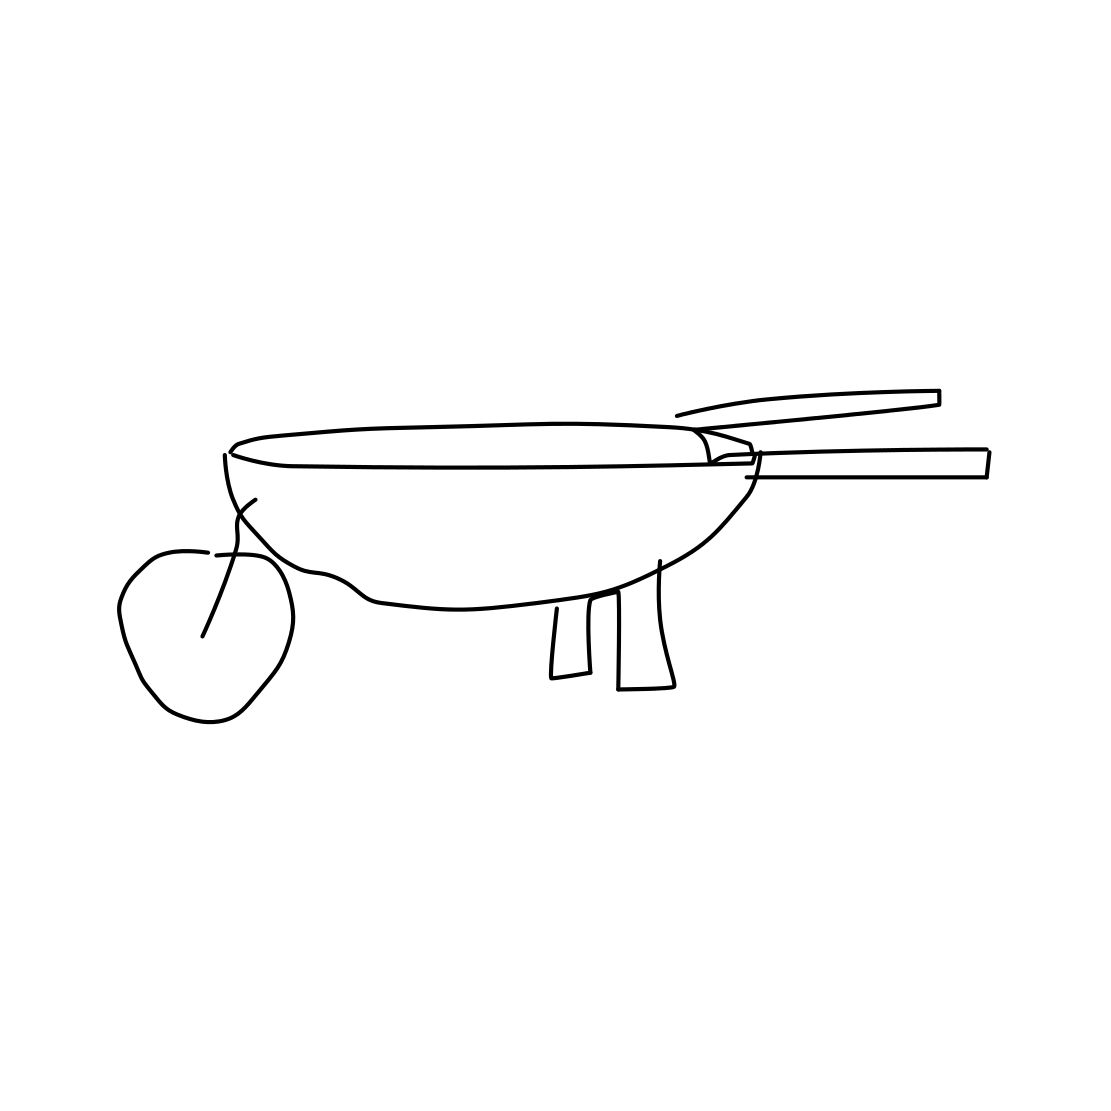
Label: wheelbarrow